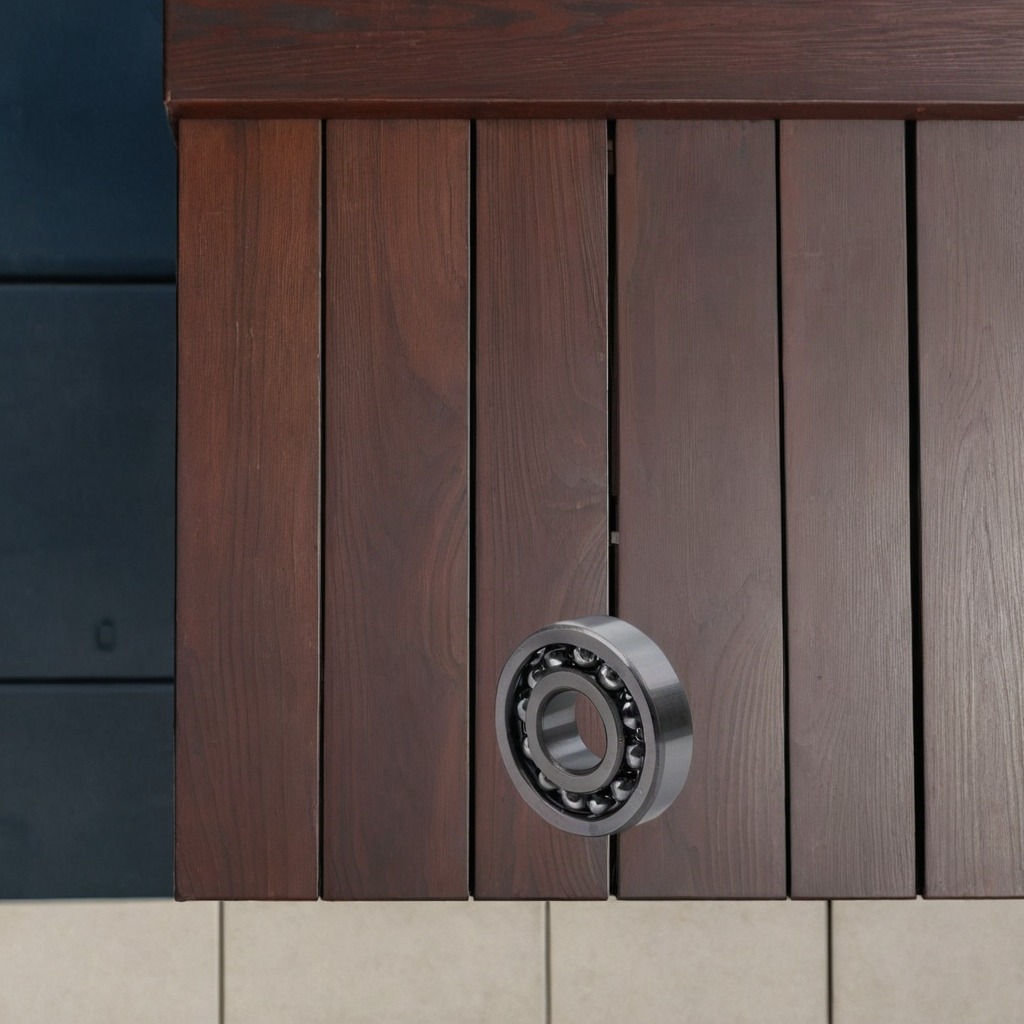
A metal ball bearing is lying on the workbench.